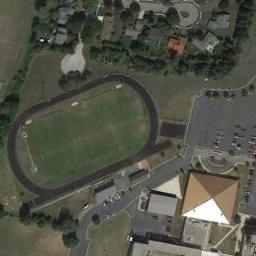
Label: ground_track_field